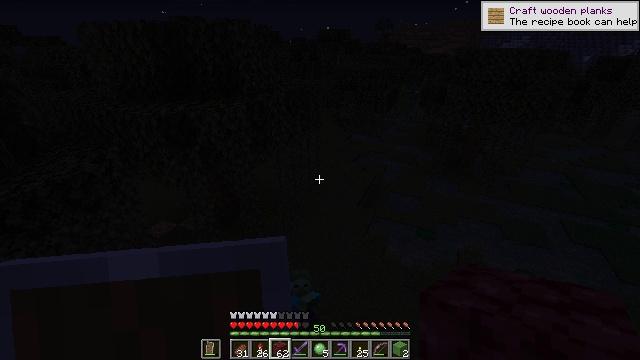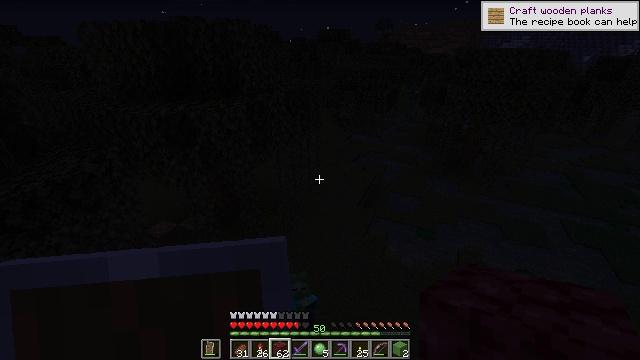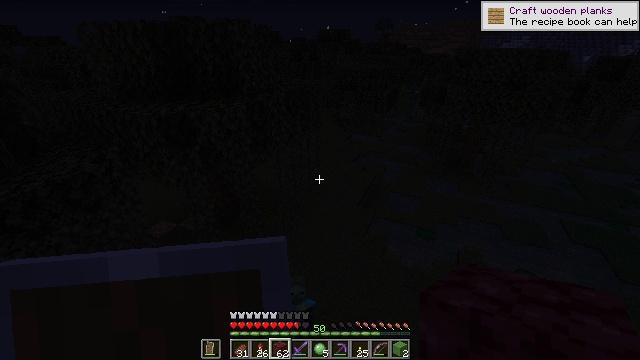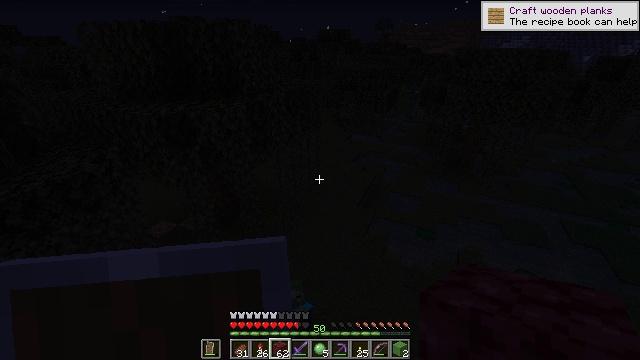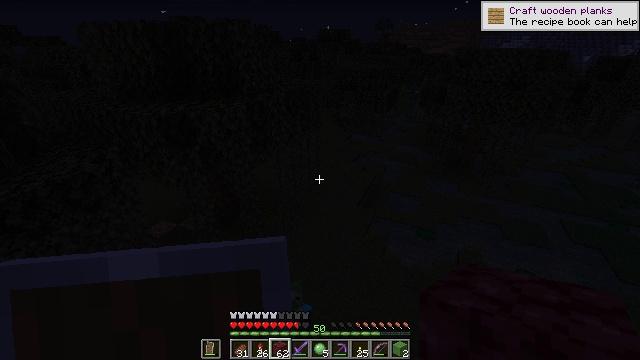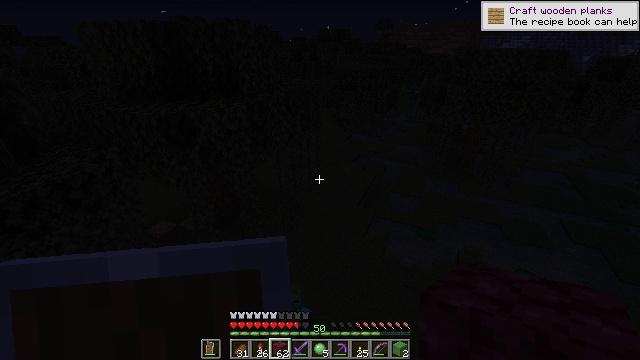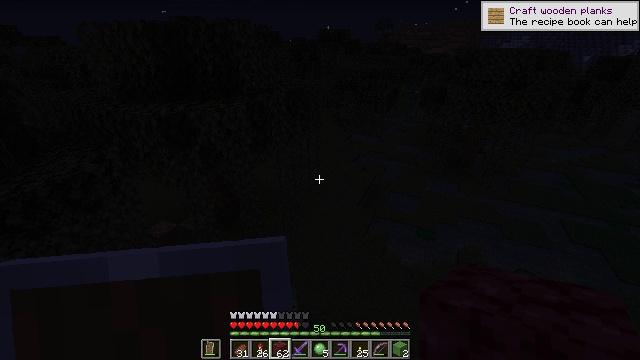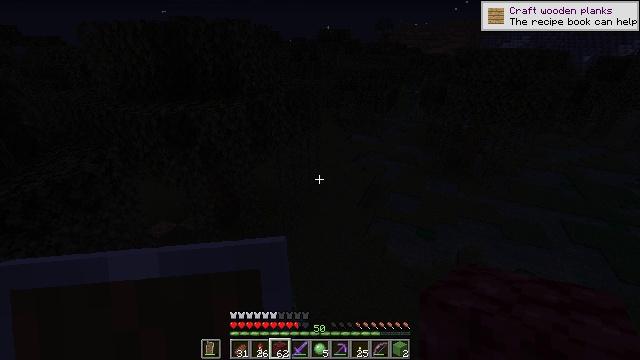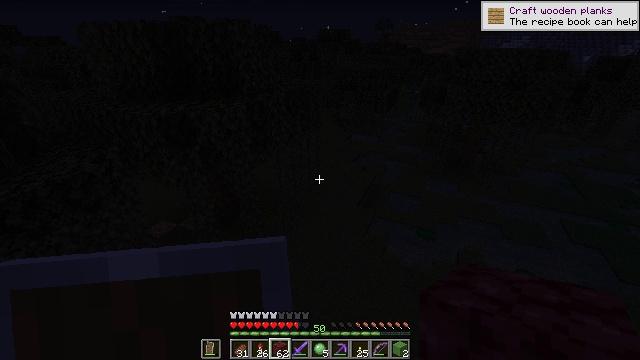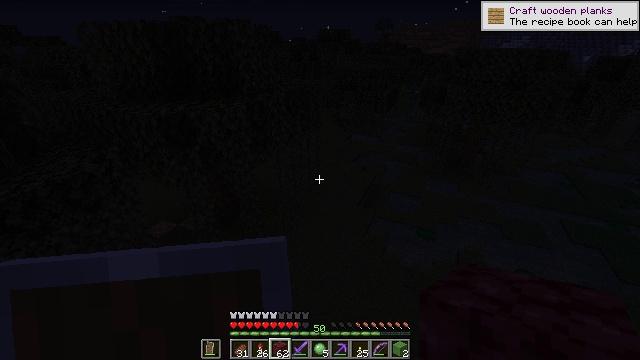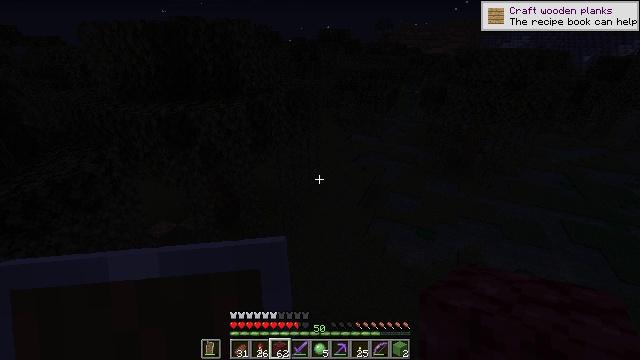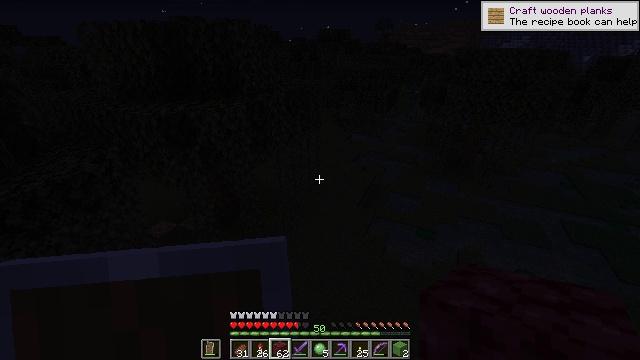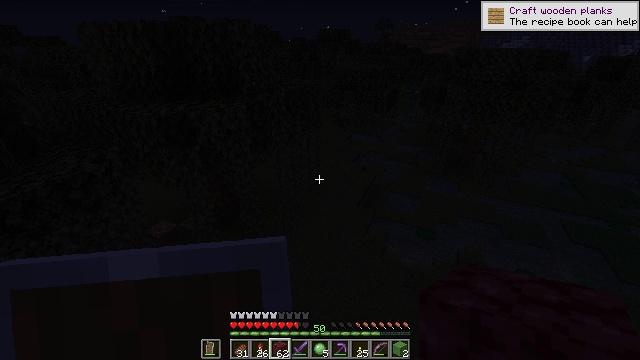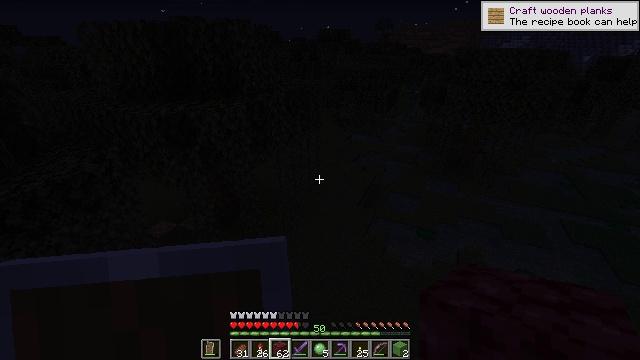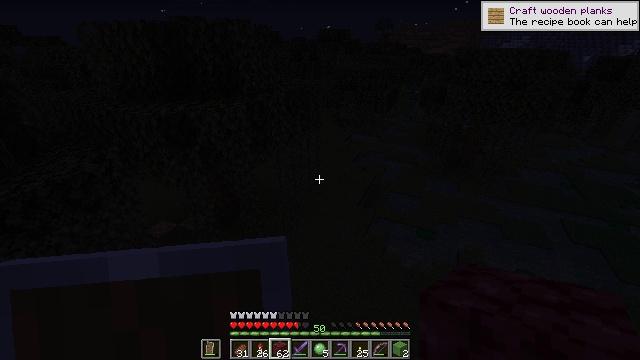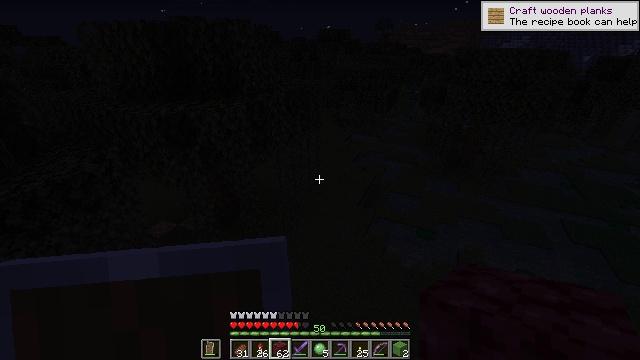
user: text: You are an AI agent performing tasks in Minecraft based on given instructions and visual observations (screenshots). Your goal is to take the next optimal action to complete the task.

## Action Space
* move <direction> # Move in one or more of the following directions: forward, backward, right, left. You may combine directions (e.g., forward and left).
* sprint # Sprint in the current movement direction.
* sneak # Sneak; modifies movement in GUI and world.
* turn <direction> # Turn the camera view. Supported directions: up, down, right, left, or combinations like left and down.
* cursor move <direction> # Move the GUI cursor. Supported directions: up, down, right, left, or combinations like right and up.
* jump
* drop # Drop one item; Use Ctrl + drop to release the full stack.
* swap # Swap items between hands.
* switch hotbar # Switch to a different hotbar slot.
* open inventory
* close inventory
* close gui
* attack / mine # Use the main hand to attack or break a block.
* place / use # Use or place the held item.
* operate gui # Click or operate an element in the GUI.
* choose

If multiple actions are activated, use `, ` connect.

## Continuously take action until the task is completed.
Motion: motion action
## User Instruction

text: Hunt mobs.
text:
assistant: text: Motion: no_op
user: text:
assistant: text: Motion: no_op
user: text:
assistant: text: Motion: no_op
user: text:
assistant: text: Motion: no_op
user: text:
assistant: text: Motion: no_op
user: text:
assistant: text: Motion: no_op
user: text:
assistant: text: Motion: no_op
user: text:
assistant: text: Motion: no_op
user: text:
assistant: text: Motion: no_op
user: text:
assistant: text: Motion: no_op
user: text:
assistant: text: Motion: no_op
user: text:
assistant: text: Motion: no_op
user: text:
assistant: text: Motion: no_op
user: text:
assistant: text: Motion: no_op
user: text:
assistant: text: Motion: no_op
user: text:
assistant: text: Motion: no_op
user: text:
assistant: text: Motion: no_op
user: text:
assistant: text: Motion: no_op
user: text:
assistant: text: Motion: no_op
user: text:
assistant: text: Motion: no_op
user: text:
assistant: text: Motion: no_op
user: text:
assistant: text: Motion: no_op
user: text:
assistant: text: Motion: no_op
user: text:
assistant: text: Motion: no_op
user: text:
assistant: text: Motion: no_op
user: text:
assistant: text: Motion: no_op
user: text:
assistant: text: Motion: no_op
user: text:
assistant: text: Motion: no_op
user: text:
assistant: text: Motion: no_op
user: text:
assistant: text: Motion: no_op